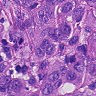
Metastatic tissue present: yes